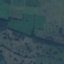
Land use / land cover: Pasture